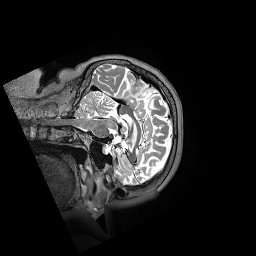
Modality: T2w
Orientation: sagittal
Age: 77
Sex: female